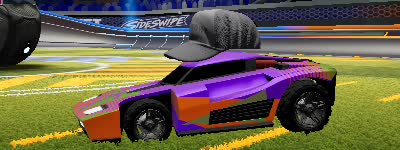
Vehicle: breakout